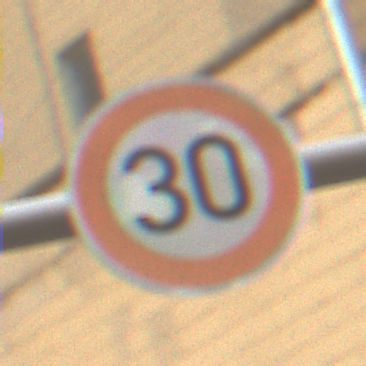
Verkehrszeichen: Geschwindigkeit30
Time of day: MorningAfternoon
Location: Outdoor (Urban)
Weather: Overcast
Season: NotSpecified
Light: Natural